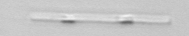
Label: Leptocylindrus